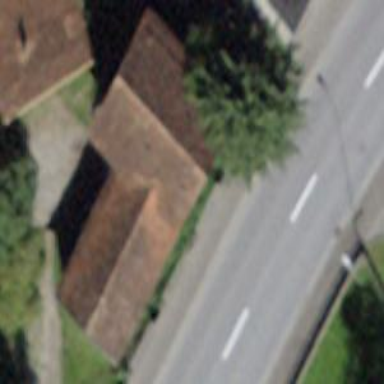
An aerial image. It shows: Shed building.